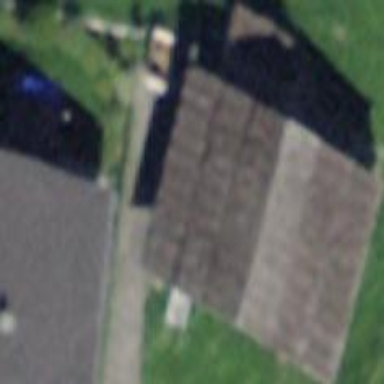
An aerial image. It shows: Barn.